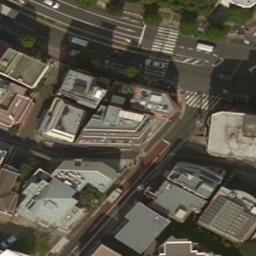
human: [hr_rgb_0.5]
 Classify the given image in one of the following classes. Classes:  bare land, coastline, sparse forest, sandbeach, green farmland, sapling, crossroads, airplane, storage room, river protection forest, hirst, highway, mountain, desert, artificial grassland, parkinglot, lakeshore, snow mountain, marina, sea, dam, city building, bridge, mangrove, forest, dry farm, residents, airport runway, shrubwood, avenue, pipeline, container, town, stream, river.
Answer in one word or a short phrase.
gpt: city building